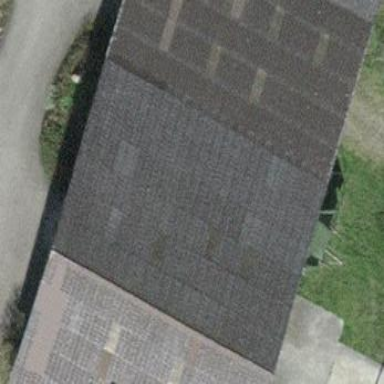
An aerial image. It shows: Gabled roof on farm auxiliary building.